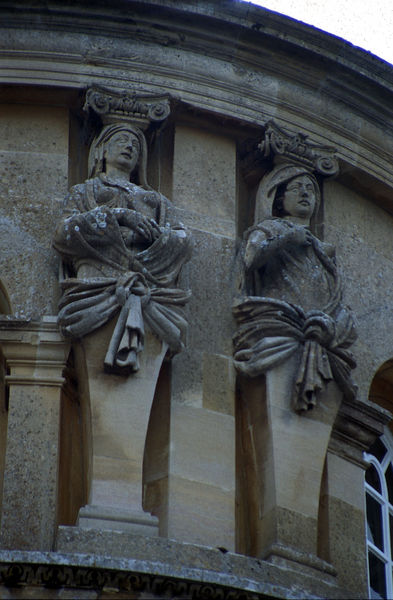
Titel: Westfassade, Mittelrisalit, Kariatydhermen
Künstler: John Vanbrugh
Standort: Woodstock, Oxfordshire
Institution: Blenheim Palace
Schlagwörter: himmel, kopf, körper, umhang, frauen, gelb, menschen, ausschnitt, brust, busen, fenster, frau, grau, köpfe, nase, pfeiler, schwarz, säule, säulen, blick, dach, gebäude, haus, schleier, tuch, schleife, alt, gesichter, wand, architektur, arme, falten, knoten, sockel, stein, trauer, hände, kirche, figur, gewand, stoff, schleifen, rund, turm, skulptur, statue, kopfbedeckung, relief, brüste, ansicht, bogen, fassade, mauer, pilaster, figuren, weiblich, kopftuch, detail, büste, verzierung, bildhauerei, plastik, graun, foto, fotografie, photographie, antike, torso, kapitelle, rom, kapitell, photo, fries, sims, verschränkt, gesims, skulpturen, quader, voluten, sandstein, farbfoto, ionisch, toga, struktur, herme, karyatide, büsten, pavillion, aufnahme, bau, karyatiden, triumphbogen, bauplastik, nischen, kämpferplatte, steinmetzarbeit, rundbau, statur, hi,,el, sche, hermen, süle, kariatyden